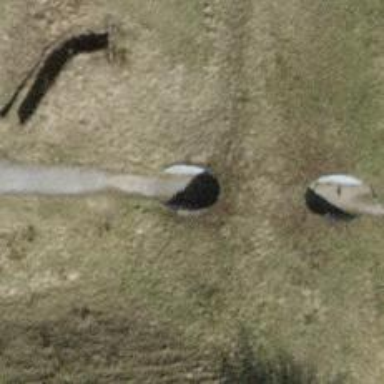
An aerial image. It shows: Footway passing through tunnel.